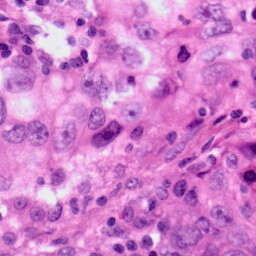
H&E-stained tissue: Lung